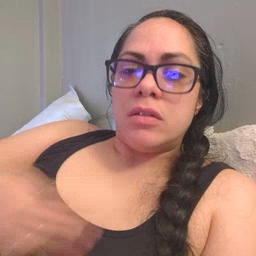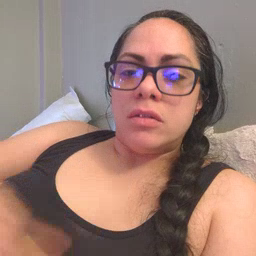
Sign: stuck